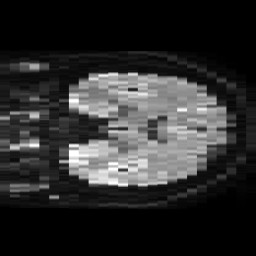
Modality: TRACE
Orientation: coronal
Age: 53
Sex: male
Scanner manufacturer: philips
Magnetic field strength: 3 T
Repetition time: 4.104 s
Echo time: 0.06119 s